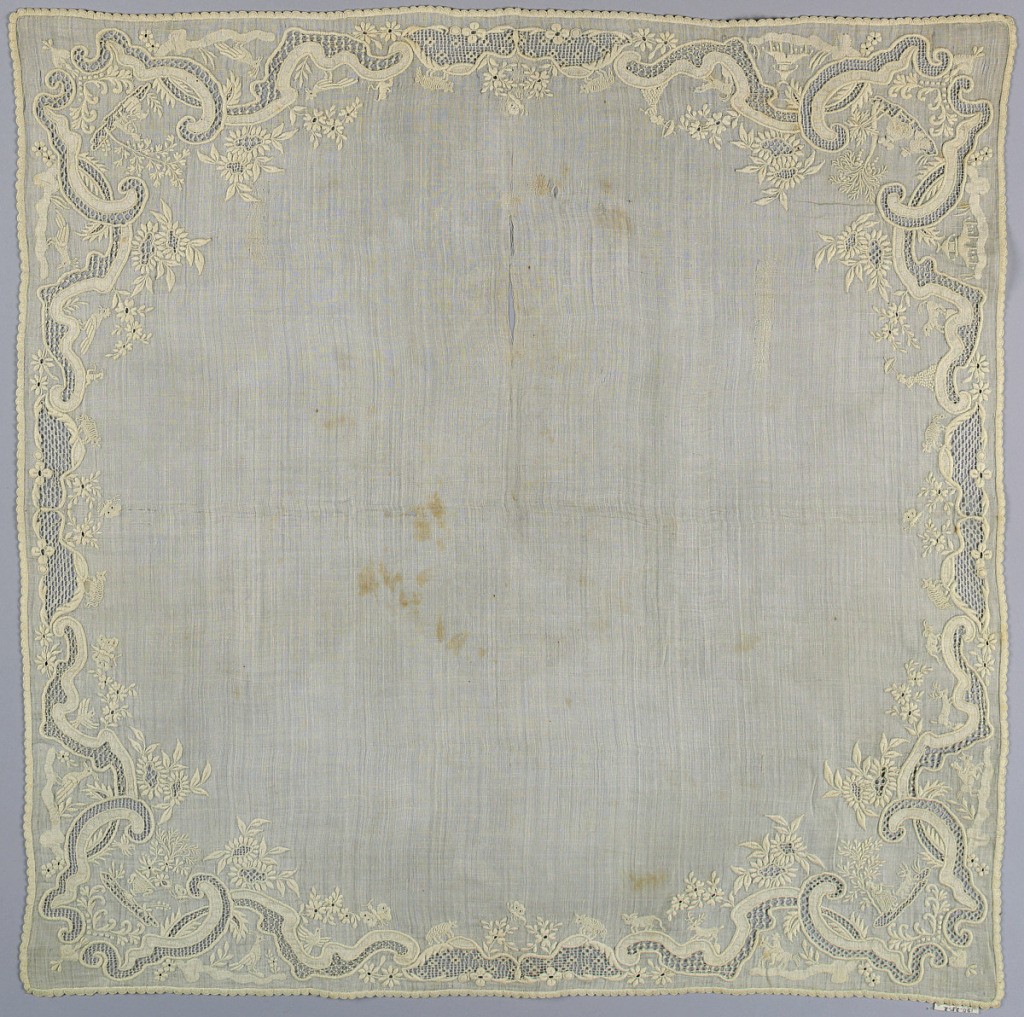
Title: Handkerchief
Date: mid-19th century
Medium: linen Technique: embroidered
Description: Band of rococo curving lines near border. On these bands walk various tiny animals and people. Animals, flowers and people in four corners.